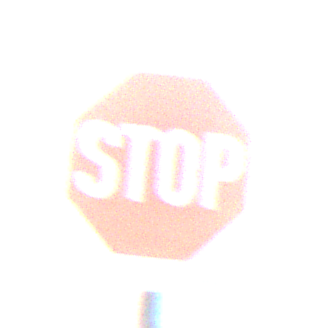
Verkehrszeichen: Stop
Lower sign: VerlaufVorfahrtsstrasse10
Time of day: MorningAfternoon
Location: Outdoor (Special)
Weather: Clear
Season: NotSpecified
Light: Natural